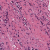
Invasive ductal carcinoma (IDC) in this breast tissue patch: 1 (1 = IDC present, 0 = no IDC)